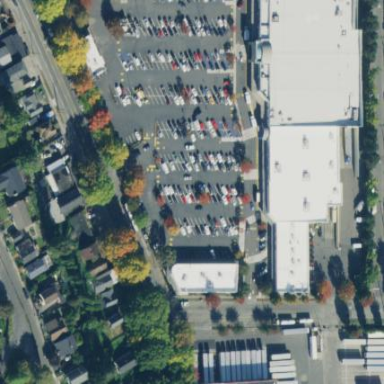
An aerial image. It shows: Retail area.